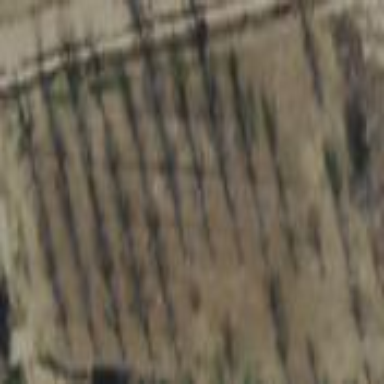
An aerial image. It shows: Orchard.